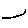
Label: circle